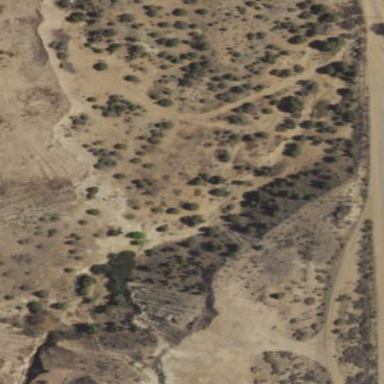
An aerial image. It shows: Brownfield area covered with scrub vegetation.